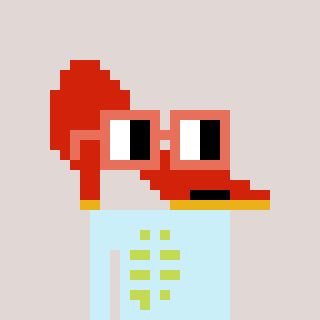
a pixel art character with square orange glasses, a highheel-shaped head and a cold-colored body on a warm background